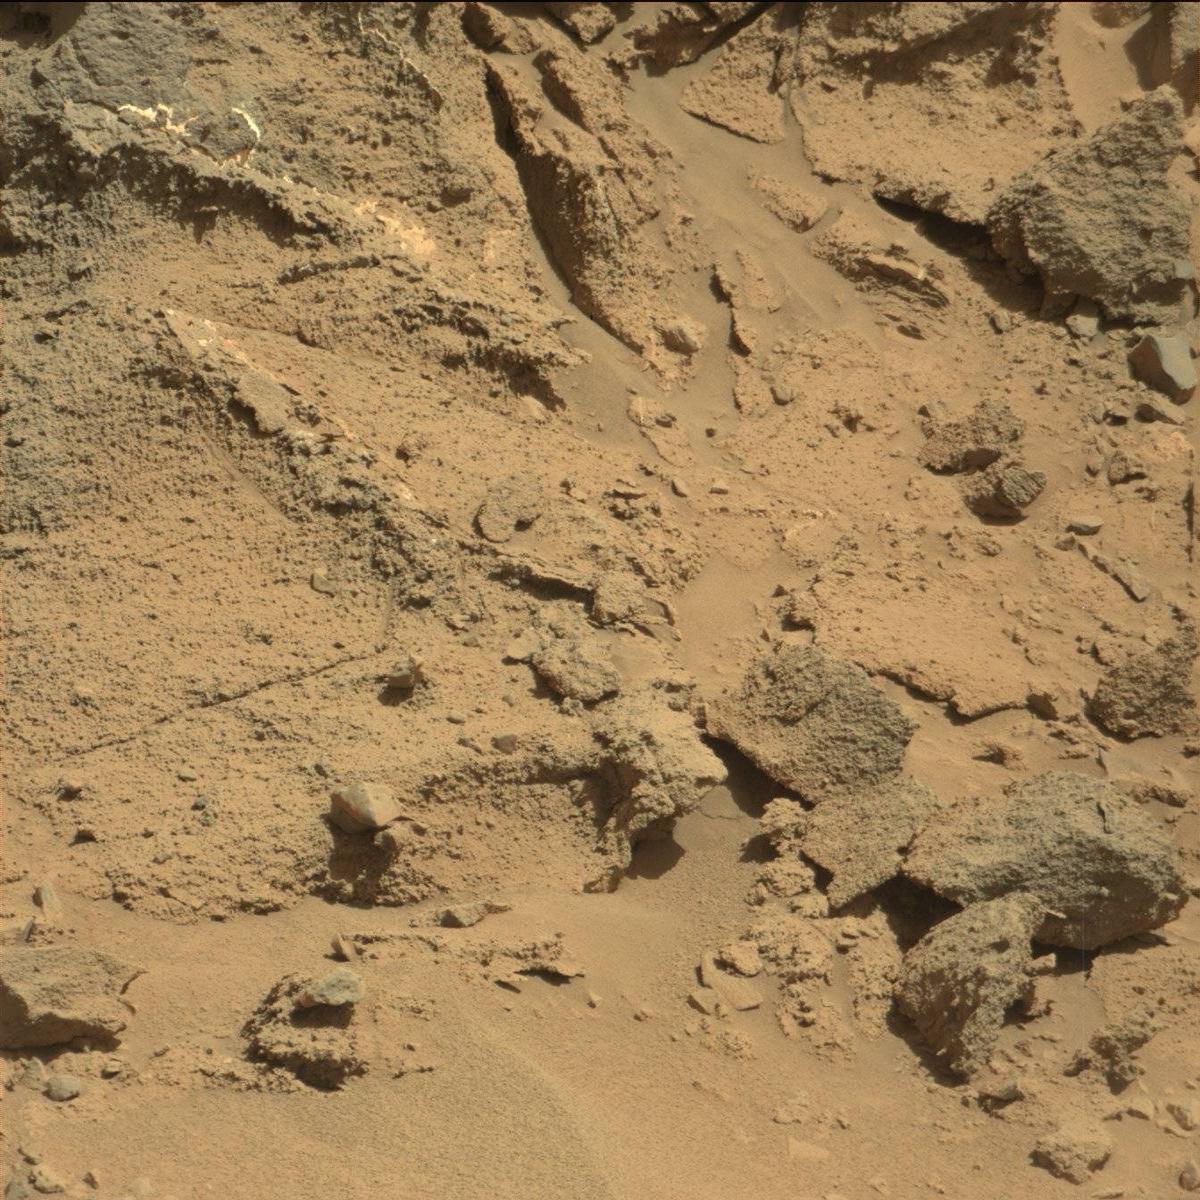
Terrain classes present: Bedrock, Rock, Sand / Soil